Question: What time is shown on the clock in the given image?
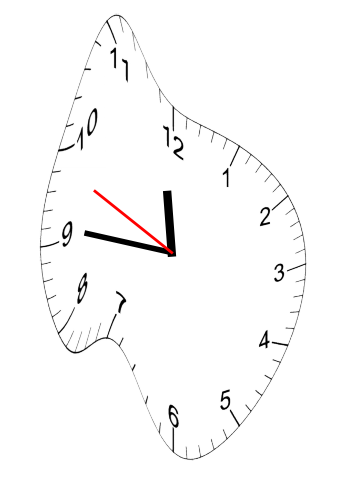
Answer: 11:45:49